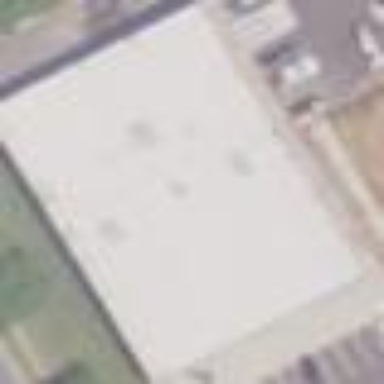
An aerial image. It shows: Car shop building.